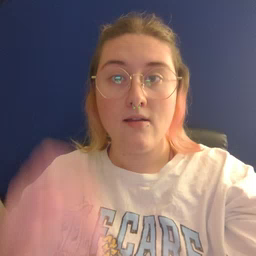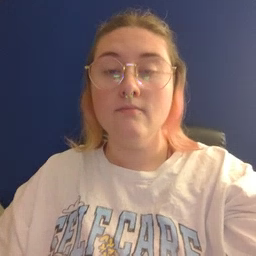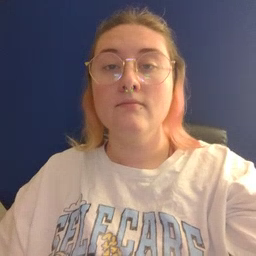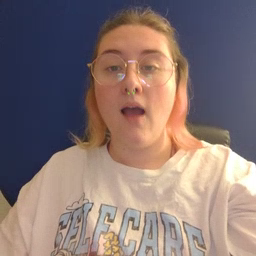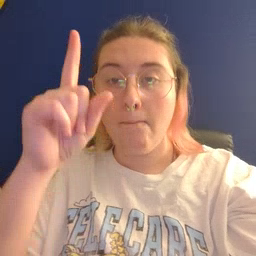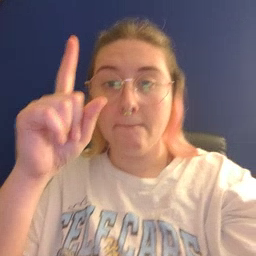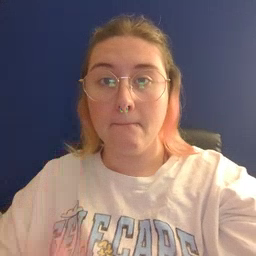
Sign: up